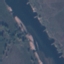
Label: River